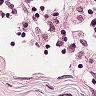
Metastatic tissue present: no